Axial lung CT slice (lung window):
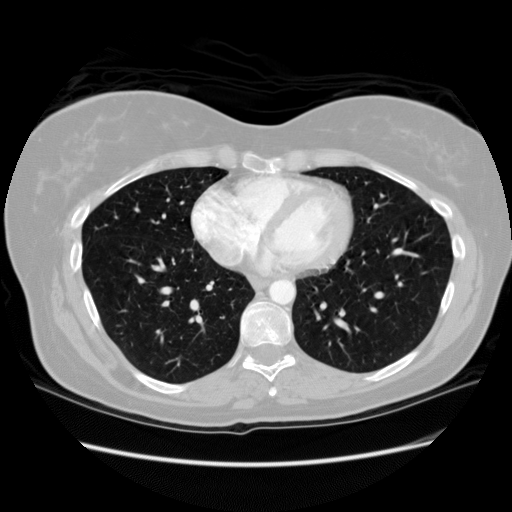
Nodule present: no